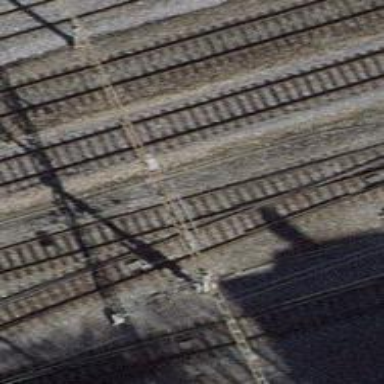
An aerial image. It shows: Catenary mast for power lines.